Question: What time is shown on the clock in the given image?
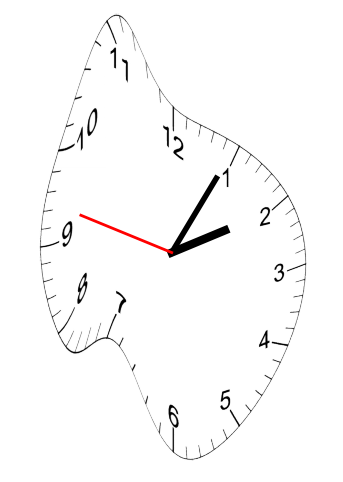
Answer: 02:04:47